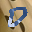
Label: 0